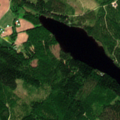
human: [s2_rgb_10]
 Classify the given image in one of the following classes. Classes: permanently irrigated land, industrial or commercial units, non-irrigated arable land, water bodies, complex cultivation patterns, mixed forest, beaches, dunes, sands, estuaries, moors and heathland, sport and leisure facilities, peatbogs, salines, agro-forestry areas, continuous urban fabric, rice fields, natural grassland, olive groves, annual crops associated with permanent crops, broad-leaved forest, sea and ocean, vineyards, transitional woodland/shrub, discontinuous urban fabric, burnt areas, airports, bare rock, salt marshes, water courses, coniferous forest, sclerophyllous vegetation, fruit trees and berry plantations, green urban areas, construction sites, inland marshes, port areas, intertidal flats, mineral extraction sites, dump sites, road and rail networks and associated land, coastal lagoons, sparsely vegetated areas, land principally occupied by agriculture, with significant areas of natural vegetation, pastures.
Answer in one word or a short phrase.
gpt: non-irrigated arable land, coniferous forest, mixed forest, transitional woodland/shrub, water bodies